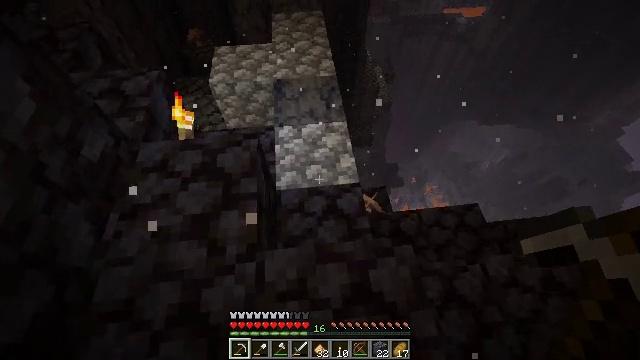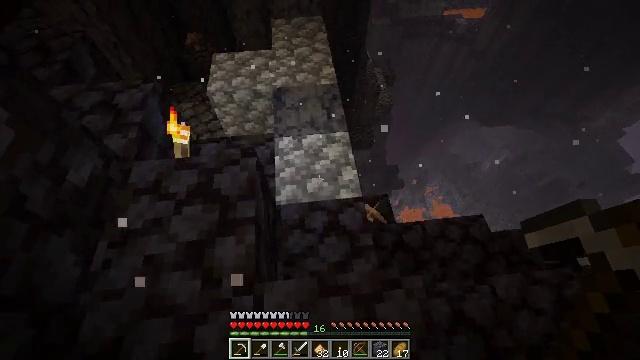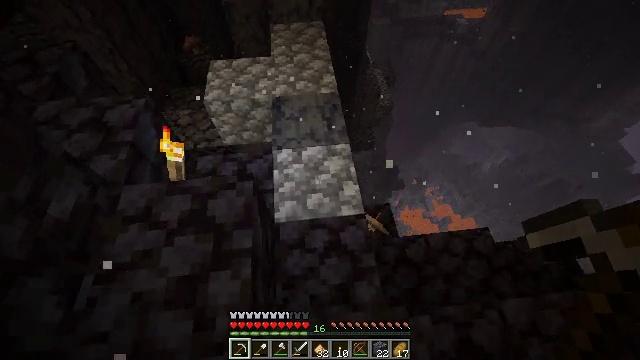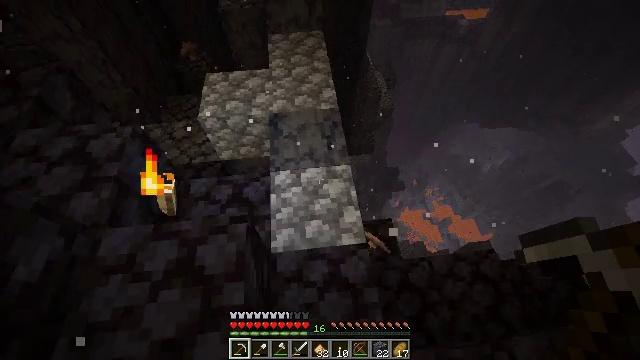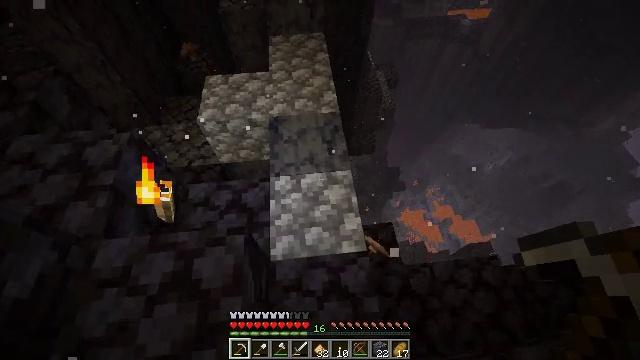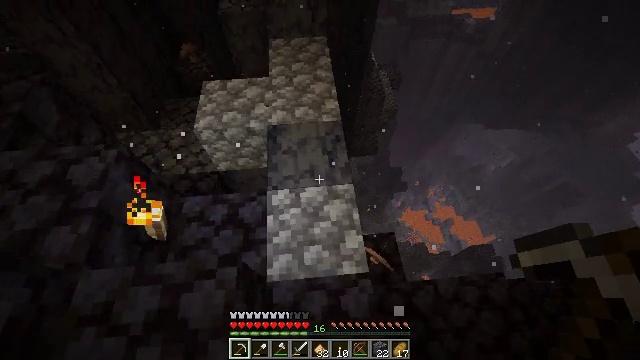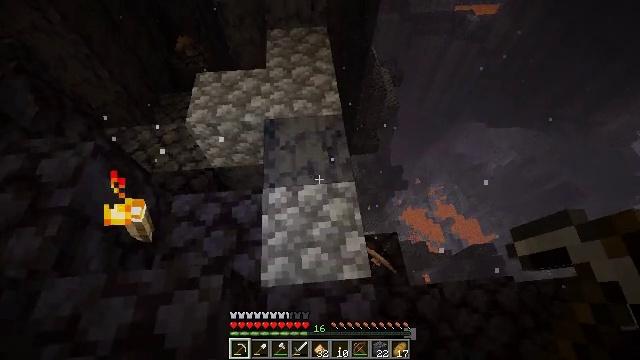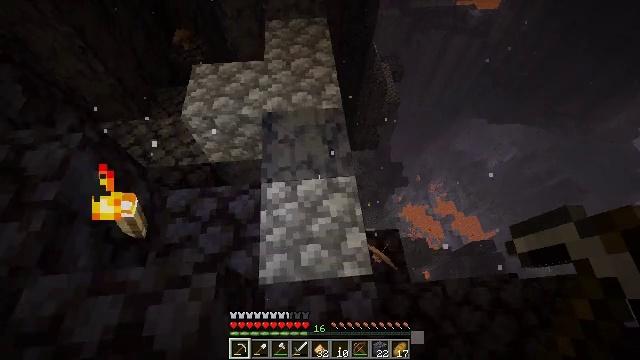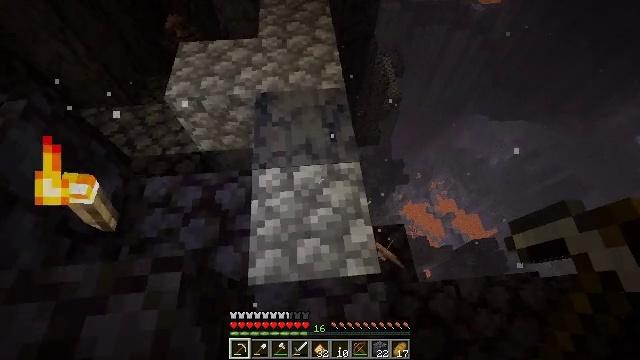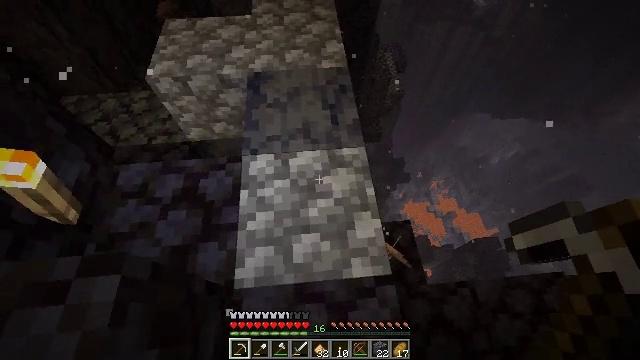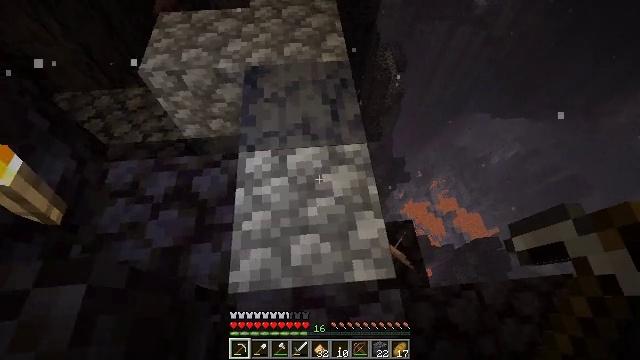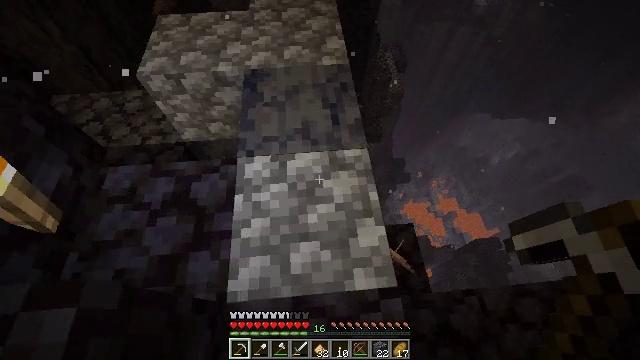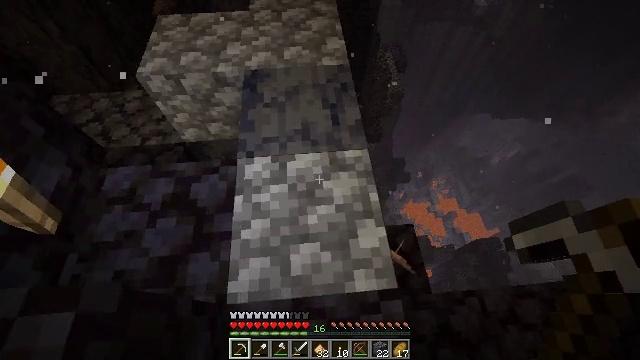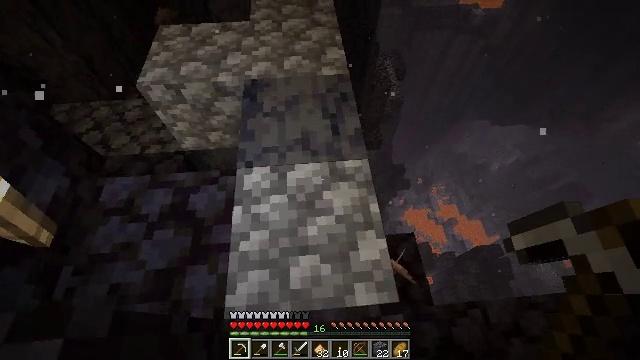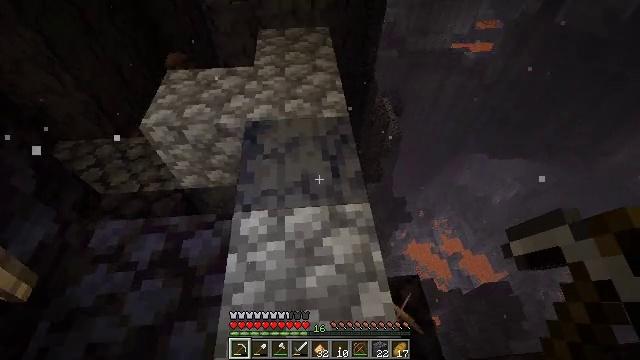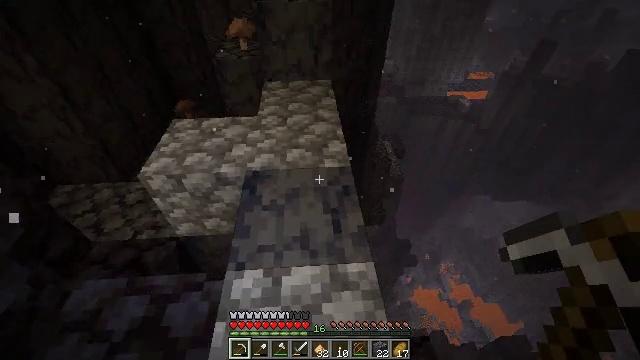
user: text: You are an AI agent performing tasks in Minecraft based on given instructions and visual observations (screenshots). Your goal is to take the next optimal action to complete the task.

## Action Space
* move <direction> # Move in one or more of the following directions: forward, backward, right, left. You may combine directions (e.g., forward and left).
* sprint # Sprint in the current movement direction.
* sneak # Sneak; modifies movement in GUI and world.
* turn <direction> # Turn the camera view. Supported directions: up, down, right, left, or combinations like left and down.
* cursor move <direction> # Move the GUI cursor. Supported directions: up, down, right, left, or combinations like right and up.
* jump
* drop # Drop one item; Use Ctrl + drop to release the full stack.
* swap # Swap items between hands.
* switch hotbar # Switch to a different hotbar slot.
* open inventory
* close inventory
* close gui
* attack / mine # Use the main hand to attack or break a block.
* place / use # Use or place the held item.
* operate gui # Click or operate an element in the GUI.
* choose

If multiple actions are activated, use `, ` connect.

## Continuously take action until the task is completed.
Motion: motion action
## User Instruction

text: Use a pickaxe to mine basalt.
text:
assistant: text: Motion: move forward
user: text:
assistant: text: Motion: move forward
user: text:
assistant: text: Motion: move forward
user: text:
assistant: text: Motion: move forward
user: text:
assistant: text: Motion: no_op
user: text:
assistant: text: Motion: no_op
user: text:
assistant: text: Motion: no_op
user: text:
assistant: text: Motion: no_op
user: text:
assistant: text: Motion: no_op
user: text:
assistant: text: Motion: no_op
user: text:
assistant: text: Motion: no_op
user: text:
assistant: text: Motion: no_op
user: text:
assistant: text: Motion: move forward, turn up
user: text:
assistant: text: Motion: move forward, turn up
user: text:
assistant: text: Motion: move forward, turn up
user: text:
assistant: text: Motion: move forward, turn up
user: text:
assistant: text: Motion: move forward, turn up
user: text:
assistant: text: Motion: move forward, turn up
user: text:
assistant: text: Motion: move forward, turn up
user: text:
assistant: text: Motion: move forward
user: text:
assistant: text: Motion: no_op
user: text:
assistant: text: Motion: no_op
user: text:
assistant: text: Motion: no_op
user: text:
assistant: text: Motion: no_op
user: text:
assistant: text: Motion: move forward
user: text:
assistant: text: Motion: move forward
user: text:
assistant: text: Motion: move forward
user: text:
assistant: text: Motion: move forward
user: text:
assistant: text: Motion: move forward
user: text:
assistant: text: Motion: no_op